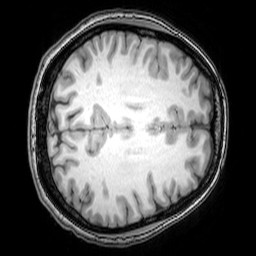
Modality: T1w
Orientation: axial
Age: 24
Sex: female
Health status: healthy
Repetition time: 0.081 s
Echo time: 0.037 s